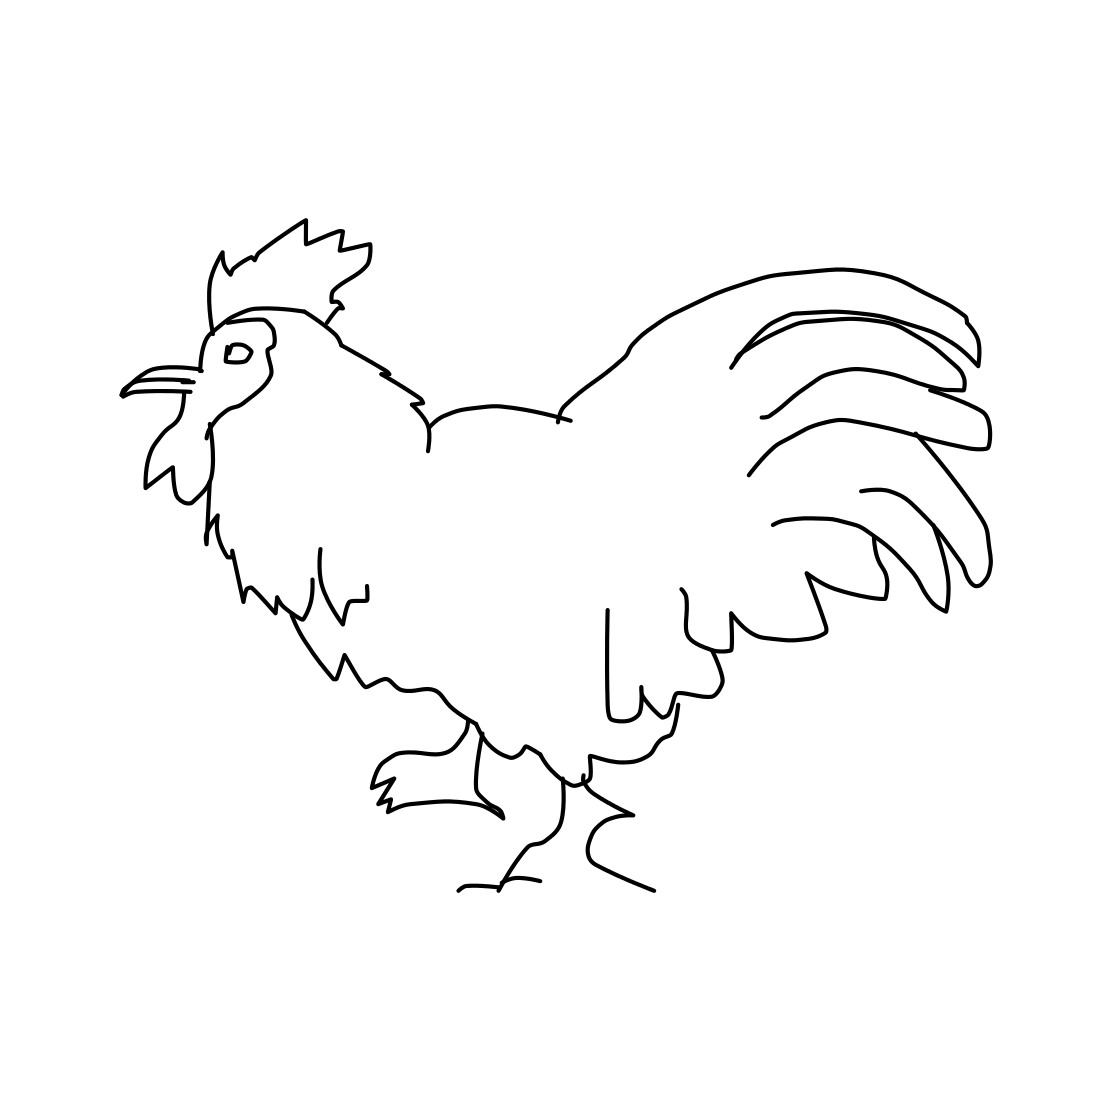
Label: rooster